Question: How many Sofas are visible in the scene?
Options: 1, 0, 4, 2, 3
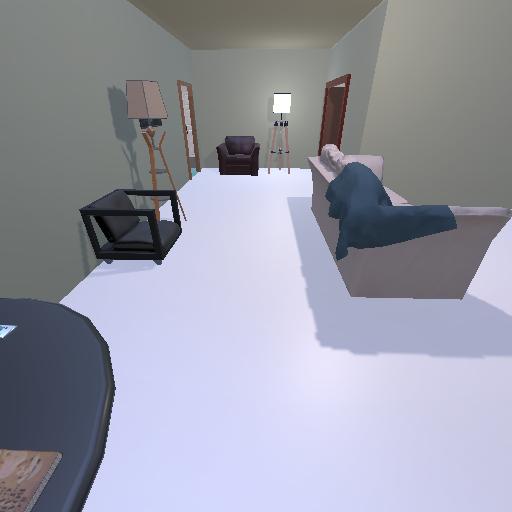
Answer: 1